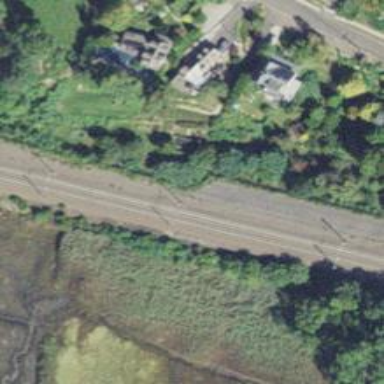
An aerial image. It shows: Railway with electrified contact lines.